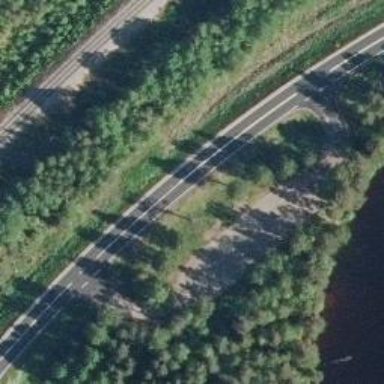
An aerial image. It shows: Rest area on the road.